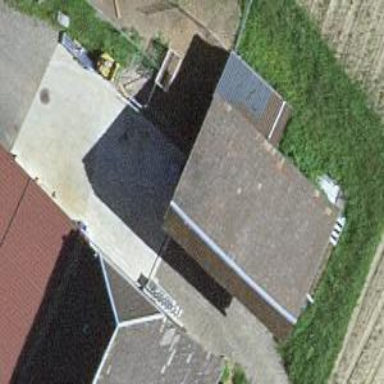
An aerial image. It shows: Rural barn.